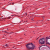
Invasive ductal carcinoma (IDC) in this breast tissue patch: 0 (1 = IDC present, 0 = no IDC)